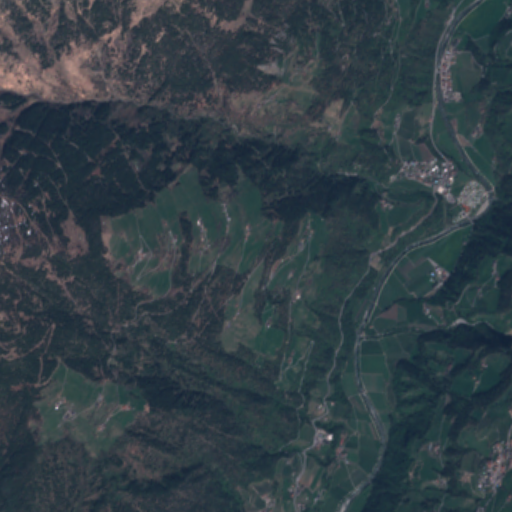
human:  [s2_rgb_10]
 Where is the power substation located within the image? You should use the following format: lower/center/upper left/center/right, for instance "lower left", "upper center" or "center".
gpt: The power substation is located in the center right of the image.
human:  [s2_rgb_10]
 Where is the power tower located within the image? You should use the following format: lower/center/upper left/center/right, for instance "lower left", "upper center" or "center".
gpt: The power tower is located in the right of the image.
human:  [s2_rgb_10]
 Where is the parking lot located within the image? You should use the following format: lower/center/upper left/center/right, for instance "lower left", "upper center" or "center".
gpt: There is no parking lot in the image.